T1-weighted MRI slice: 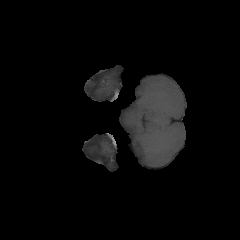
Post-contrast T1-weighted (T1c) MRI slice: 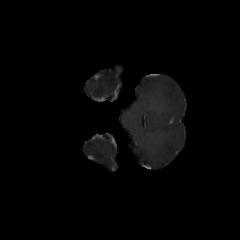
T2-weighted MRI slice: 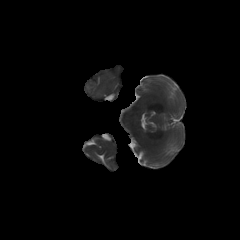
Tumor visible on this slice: no